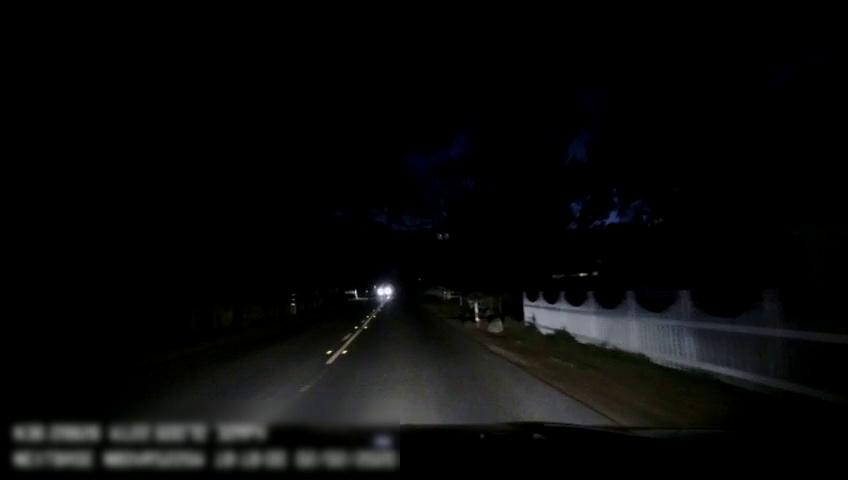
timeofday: Night
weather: Other
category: Drivable Space
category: Vehicles | Car
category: Lanes | Current Lane